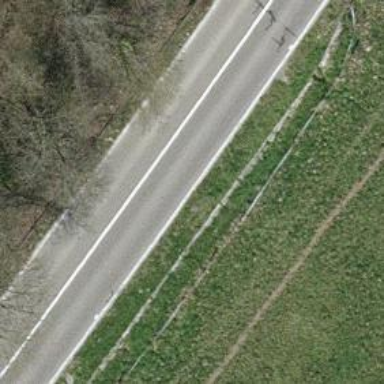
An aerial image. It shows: Primary highway.